Question: I'm trying to loop through a multidimensional array, whereby, if a condition is matched, all elements of that array should be stored into a new array named after the condition it matched.
'''
$unique_states = array_unique($allstates);
$total = count($states);
for($i = 0; $i < $total; $i++){
foreach($unique_states as $keys => $values){
if(($states[$i][3] == $values)){
$values[] = $states[$i];
}
}
}
'''
'$states' is the mega array that contains everything. When I loop through the array so that if this condition 'if(($states[$i][3] == $values))' is matched, a new array should be created with the name of '$values'.
When I run the code and 'print_r($values)', I get 'Fatal error: [] operator not supported for strings'. When I change the name to something totally different, I simply get all the array in '$states'.
Not sure how to do this anymore.
Edit:
When I remove the 'foreach' loop and insert the actual values of '$values' like this
'''
if(($states[$i][3] == 'state1')){
$states1[] = $states[$i];
}
if(($states[$i][3] == 'state2')){
$states2[] = $states[$i];
}
'''
it works very well. But in a case where I have several states, the code above will not be efficient enough and will require that I make changes each time a new state is added.
I need to return an array of the whole elements..i.e $states[$i] for which $states[$i][3] matched.

Example of data from $states input:
'''
Array
(
[0] => Array
(
[0] => firstname1
[1] => lastname1
[2] => Armstrong Landscaping
[3] => state1
[4] => email1
[5] => address1
)
[1] => Array
(
[0] => firstname2
[1] => lastname2
[2] => Armstrong Landscaping
[3] => state1
[4] => email2
[5] => address2
)
[2] => Array
(
[0] => firstname3
[1] => lastname3
[2] => Armstrong Landscaping
[3] => state1
[4] => email3
[5] => address3
)
[3] => Array
(
[0] => firstname4
[1] => lastname4
[2] => Cannon Heathcare Center
[3] => state2
[4] => email4
[5] => address4
)
[4] => Array
(
[0] => firstname5
[1] => lastname5
[2] => Cannon Heathcare Center
[3] => state2
[4] => email5
[5] => address5
)
'''
Example out put should look something like this
'''
Array
(
[state1] => Array
(
[0] => Array
(
[0] => firstname1
[1] => lastname1
[2] => Armstrong Landscaping
[3] => state1
[4] => email1
[5] => address1
)
[1] => Array
(
[0] => firstname2
[1] => lastname2
[2] => Armstrong Landscaping
[3] => state1
[4] => email2
[5] => address2
)
Array
(
[state2] => Array
(
[0] => Array
(
[0] => firstname1
[1] => lastname1
[2] => Armstrong Landscaping
[3] => state2
[4] => email1
[5] => address1
)
[1] => Array
(
[0] => firstname2
[1] => lastname2
[2] => Armstrong Landscaping
[3] => state2
[4] => email2
[5] => address2
)
'''
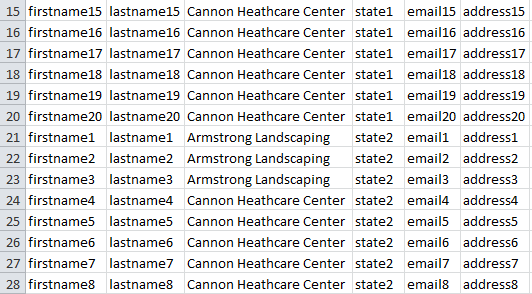
Answer: Just figured this out. When each condition is matched, it is stored inside a new multidimensional array.
'''
$unique_states = array_unique($allstates);
$total = count($states);
for($i = 0; $i < $total; $i++){
foreach($unique_states as $keys => $values){
if($states[$i][3] ==$values){
$new[$values][$i] = $states[$i];
}
}
}
'''